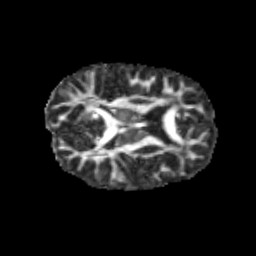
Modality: FA
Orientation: axial
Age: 9
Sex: male
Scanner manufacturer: siemens
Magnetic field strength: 3 T
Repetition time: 3.8 s
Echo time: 0.07 s